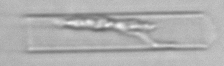
Label: Rhizosolenia